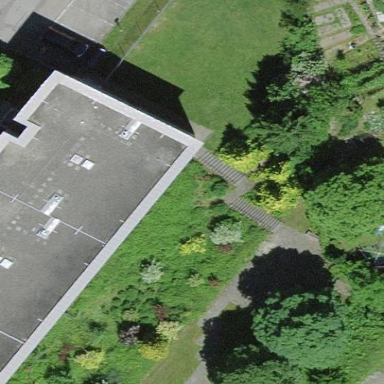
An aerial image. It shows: View of apartment building.